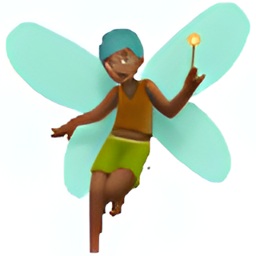
Name: man fairy medium dark skin tone
Emoji: 🧚🏾‍♂️
Group: People & Body
Sub-group: person-fantasy